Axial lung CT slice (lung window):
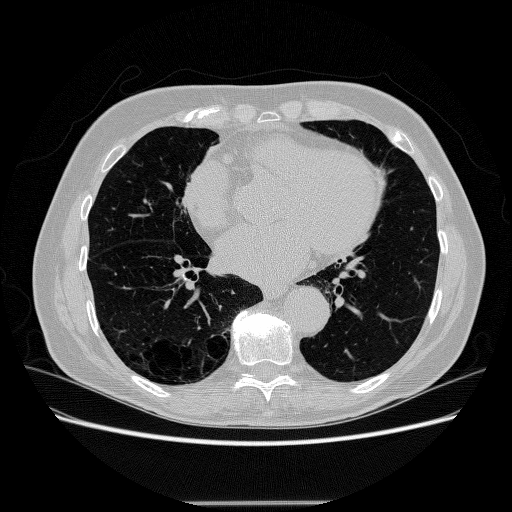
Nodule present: no